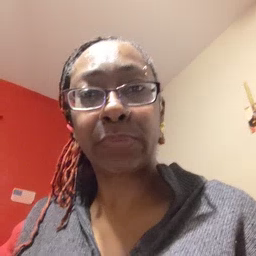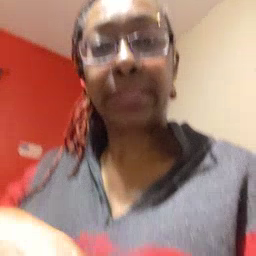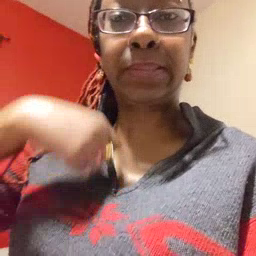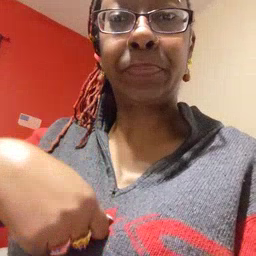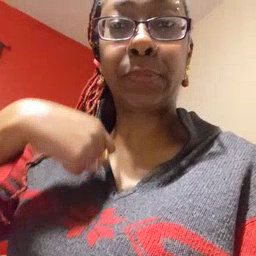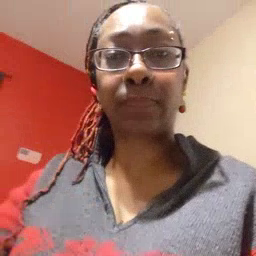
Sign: zipper